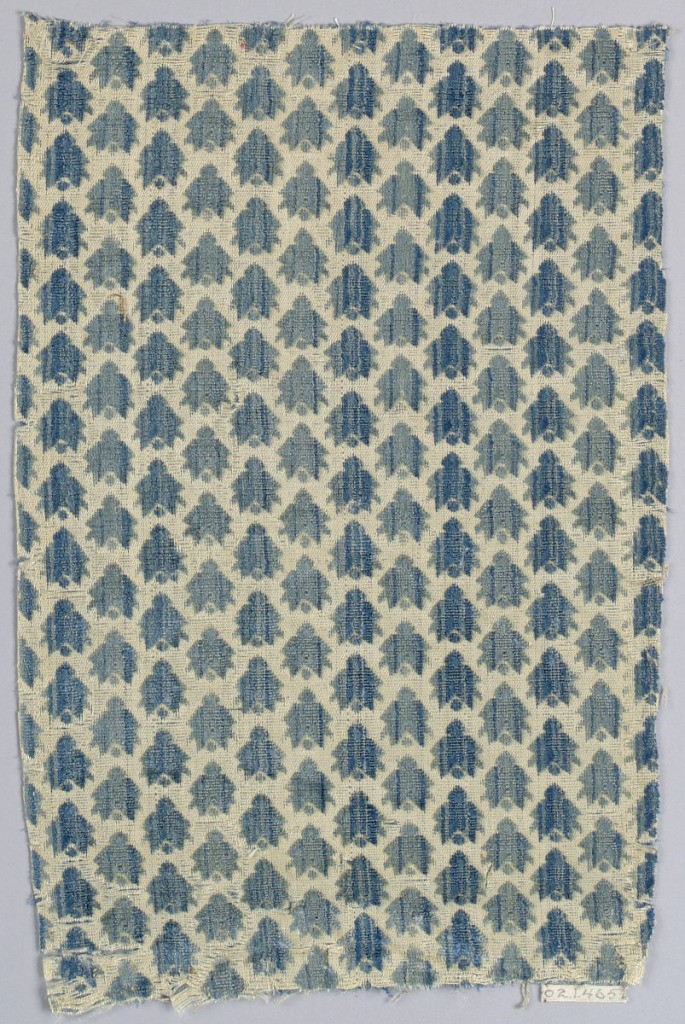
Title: Fragment
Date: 17th–18th century
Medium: silk Technique: cut and uncut supplementary warp pile in a plain weave foundation (velvet)
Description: Blue-green detached leaf motifs on beige foundation.